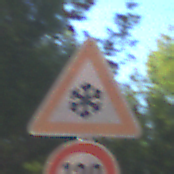
Verkehrszeichen: SchneeOderEisglaette
Zusatzzeichen unten: Geschwindigkeit120
Umgebung: Outdoor, Suburban
Tageszeit: MorningAfternoon
Wetter: PartlyCloudy
Licht: Natural
Jahreszeit: NotSpecified
Kontrast: HighContrast